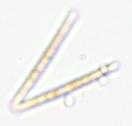
Label: Thalassionema